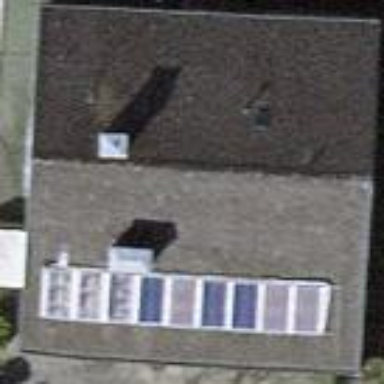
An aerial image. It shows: Pitched roof building.